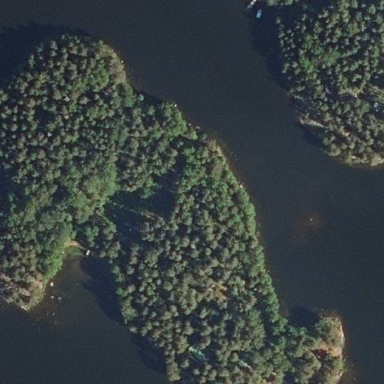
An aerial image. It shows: Islet.